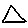
Label: triangle